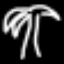
Label: palm tree